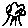
Label: tree